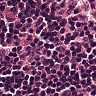
Metastatic tissue present: no